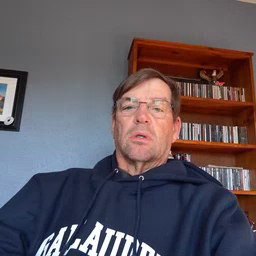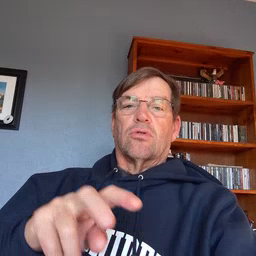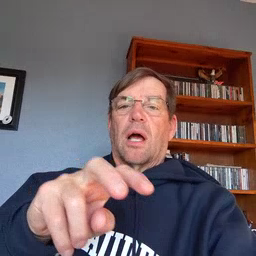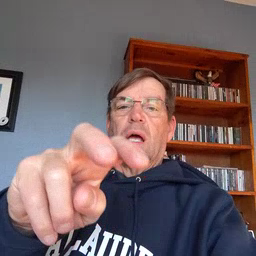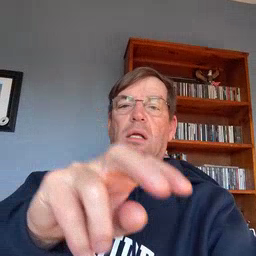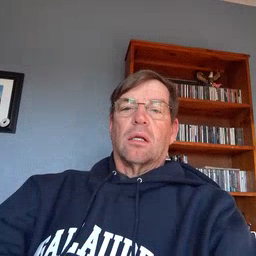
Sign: ride